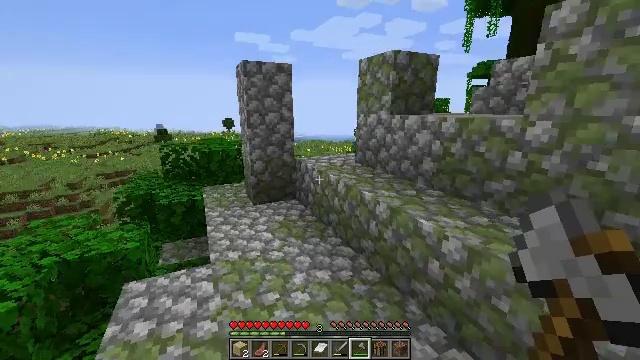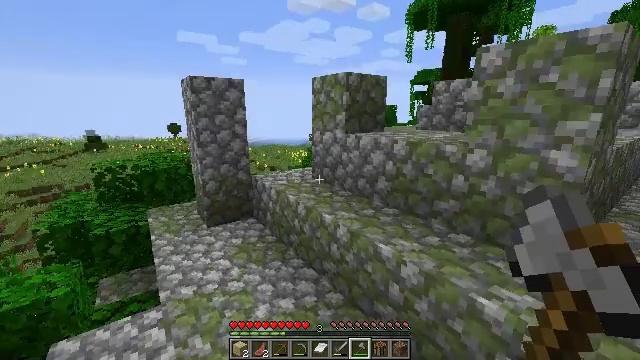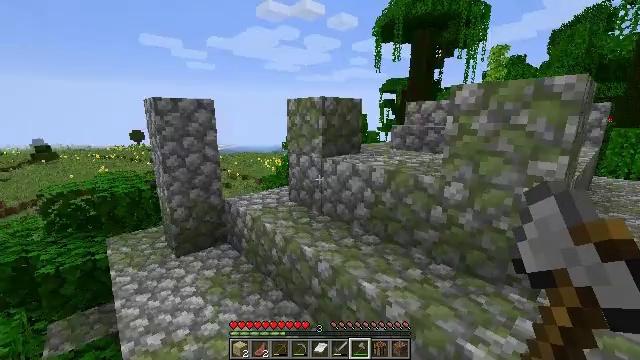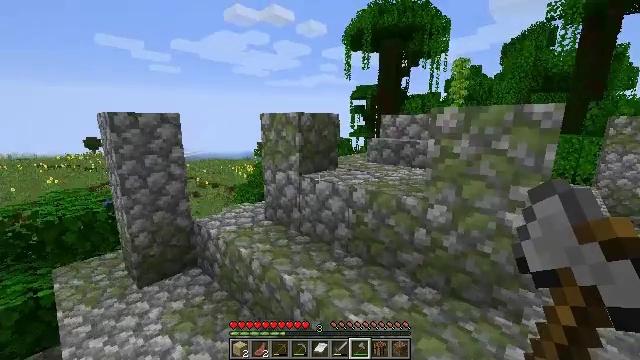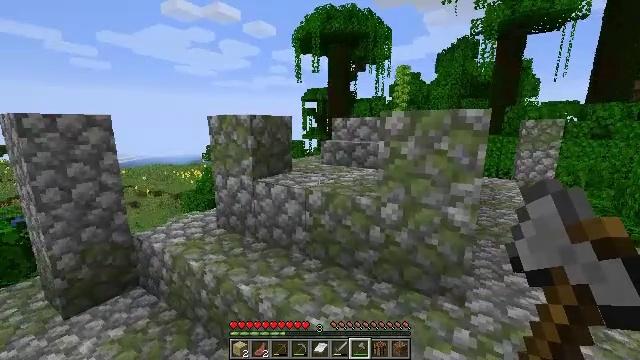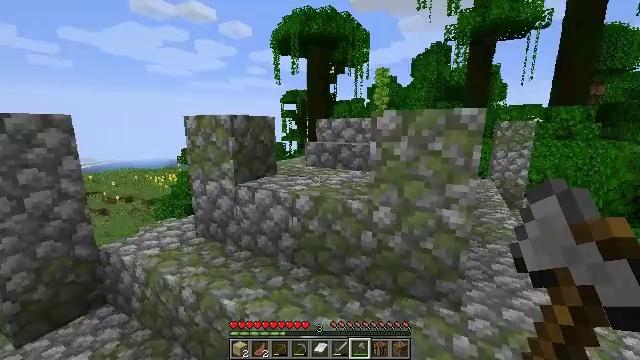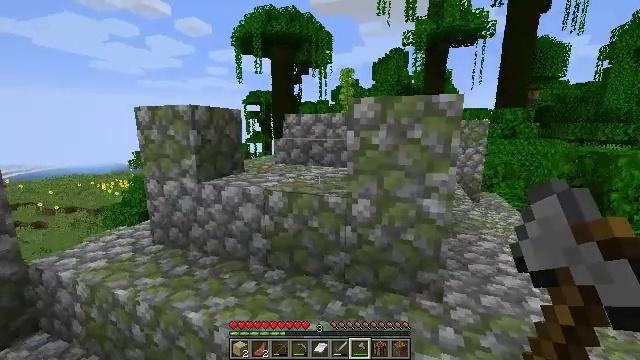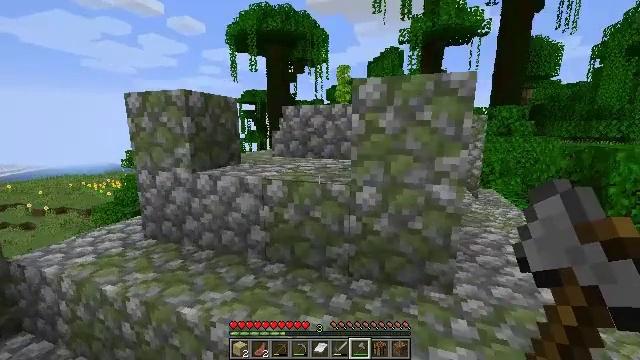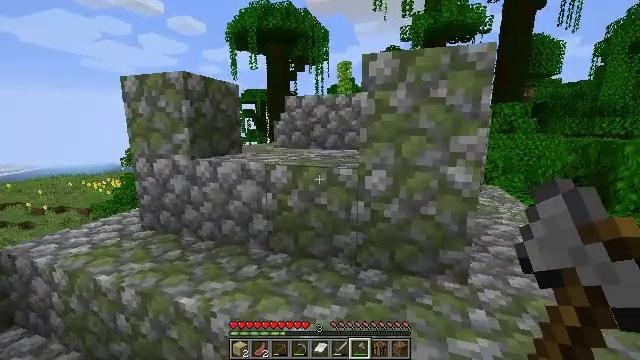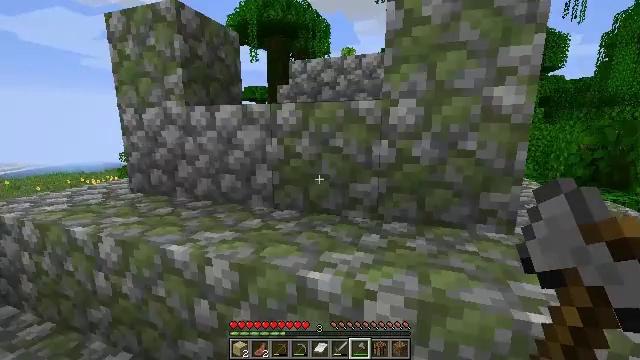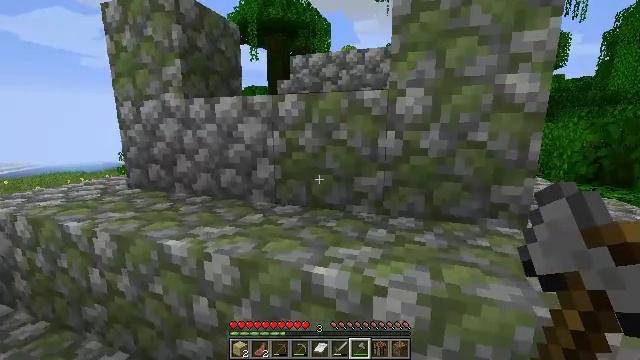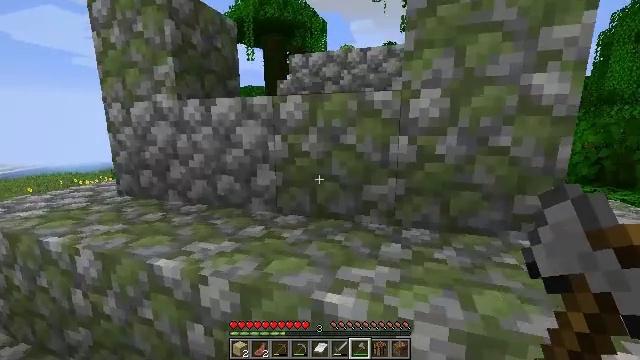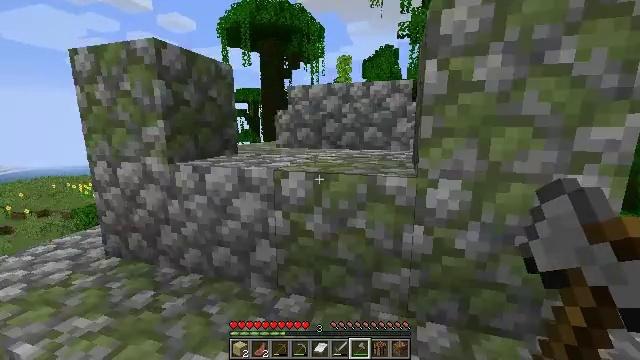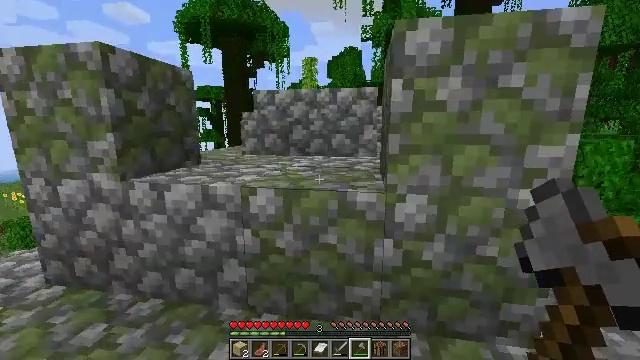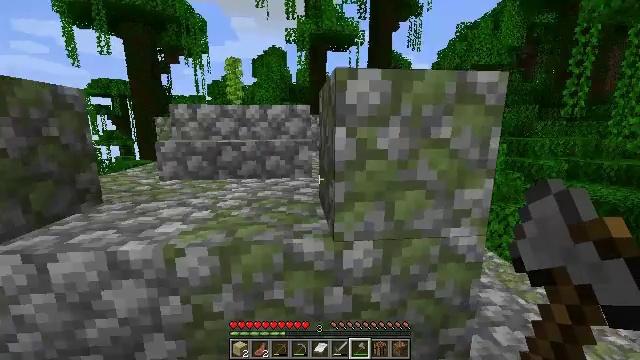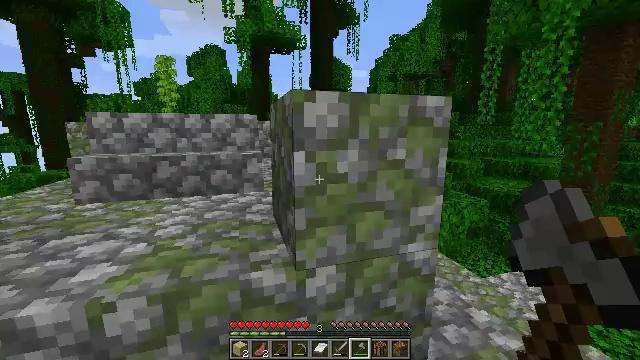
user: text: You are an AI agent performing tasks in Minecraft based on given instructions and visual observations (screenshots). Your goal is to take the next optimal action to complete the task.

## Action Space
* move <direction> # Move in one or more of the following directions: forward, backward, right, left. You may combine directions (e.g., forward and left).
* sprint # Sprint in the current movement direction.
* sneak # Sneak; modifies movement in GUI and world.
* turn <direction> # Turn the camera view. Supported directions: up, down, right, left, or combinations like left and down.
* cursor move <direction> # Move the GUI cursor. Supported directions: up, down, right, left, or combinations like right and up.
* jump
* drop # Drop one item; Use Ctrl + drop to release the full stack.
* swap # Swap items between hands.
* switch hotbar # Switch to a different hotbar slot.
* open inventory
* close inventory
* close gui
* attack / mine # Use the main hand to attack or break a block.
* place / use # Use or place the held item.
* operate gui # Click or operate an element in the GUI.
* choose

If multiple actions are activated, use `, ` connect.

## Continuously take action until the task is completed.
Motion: motion action
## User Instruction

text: Mine bamboo with your hand.
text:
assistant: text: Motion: move forward, turn right, jump
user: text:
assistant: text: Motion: move forward, turn right and up, jump
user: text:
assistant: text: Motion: move forward, turn right and up, jump
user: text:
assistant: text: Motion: move forward, turn right, jump
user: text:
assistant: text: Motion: move forward, turn right, jump
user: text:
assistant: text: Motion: move forward, turn right, jump
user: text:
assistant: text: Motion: move forward, turn right, jump
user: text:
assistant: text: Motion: move forward, jump
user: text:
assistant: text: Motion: move forward, jump
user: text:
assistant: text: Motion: move forward, jump
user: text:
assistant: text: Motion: move forward, jump
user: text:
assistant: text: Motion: move forward, jump
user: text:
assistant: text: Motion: move forward, turn right, jump
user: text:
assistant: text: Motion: move forward, turn right, jump
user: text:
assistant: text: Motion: move forward, turn right, jump
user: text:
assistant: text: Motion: move forward, turn right, jump
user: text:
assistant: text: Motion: move forward, jump
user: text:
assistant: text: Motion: move forward, jump
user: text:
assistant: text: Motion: move forward, jump
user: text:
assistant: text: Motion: move forward, jump
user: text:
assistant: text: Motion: move forward, jump
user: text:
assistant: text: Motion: move forward, turn left, jump
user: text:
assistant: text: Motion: move forward, turn left, jump
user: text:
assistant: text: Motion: move forward, turn left, jump
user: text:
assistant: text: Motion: move forward, turn left and down, jump
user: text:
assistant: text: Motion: move forward, turn left and down, jump
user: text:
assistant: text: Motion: move forward, turn left and down, jump
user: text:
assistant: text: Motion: move forward, turn left and down, jump
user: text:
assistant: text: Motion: move forward, jump
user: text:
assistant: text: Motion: move forward, turn left, jump